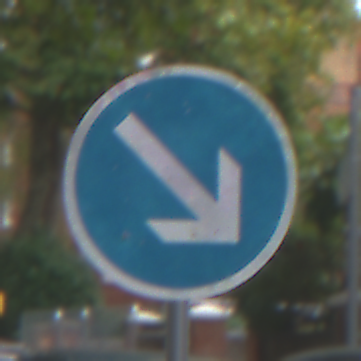
Verkehrszeichen: VorgeschriebeneVorbeifahrtRechts
Umgebung: Outdoor, Urban
Tageszeit: MorningAfternoon
Wetter: Overcast
Licht: Natural
Jahreszeit: NotSpecified
Kontrast: LowContrast